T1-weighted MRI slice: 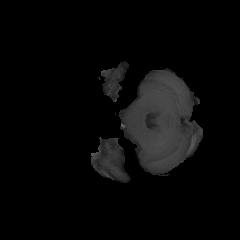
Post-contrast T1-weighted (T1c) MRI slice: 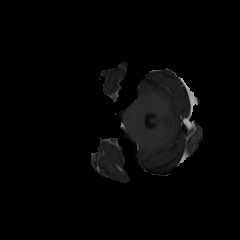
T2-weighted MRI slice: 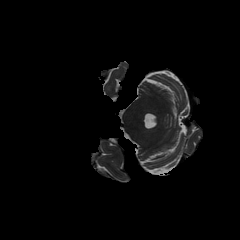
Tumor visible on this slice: no